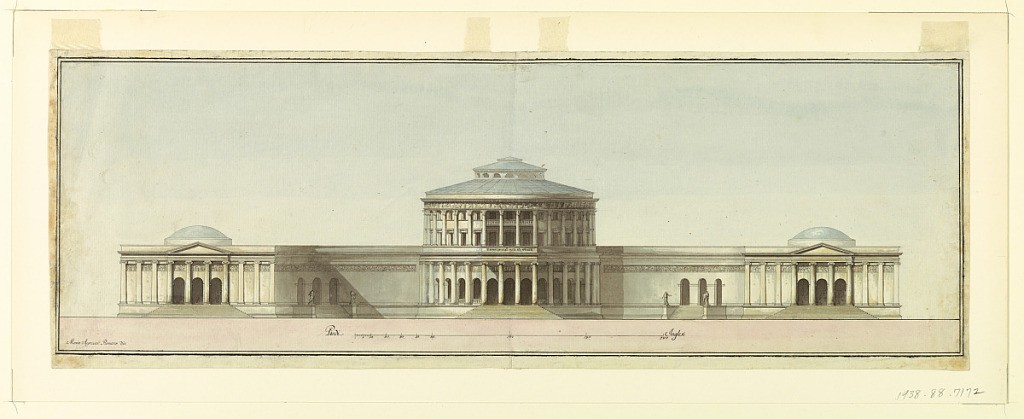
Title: First Designs for Ickworth House, Suffolk, England
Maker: Mario Asprucci The Younger, Italian, 1764 – 1804
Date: ca. 1800
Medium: Pen and black ink, brush and watercolor, white gouache, graphite on paper
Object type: Drawing
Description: Front elevation of a two-story circular building with engaged columns and with an open loggia below, approached by a flight of stairs.  At either side, connected by wings, are domed, one-story pavilions with colonnades. Indication of scale in pen and black ink in Piedi Inglesi